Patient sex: M
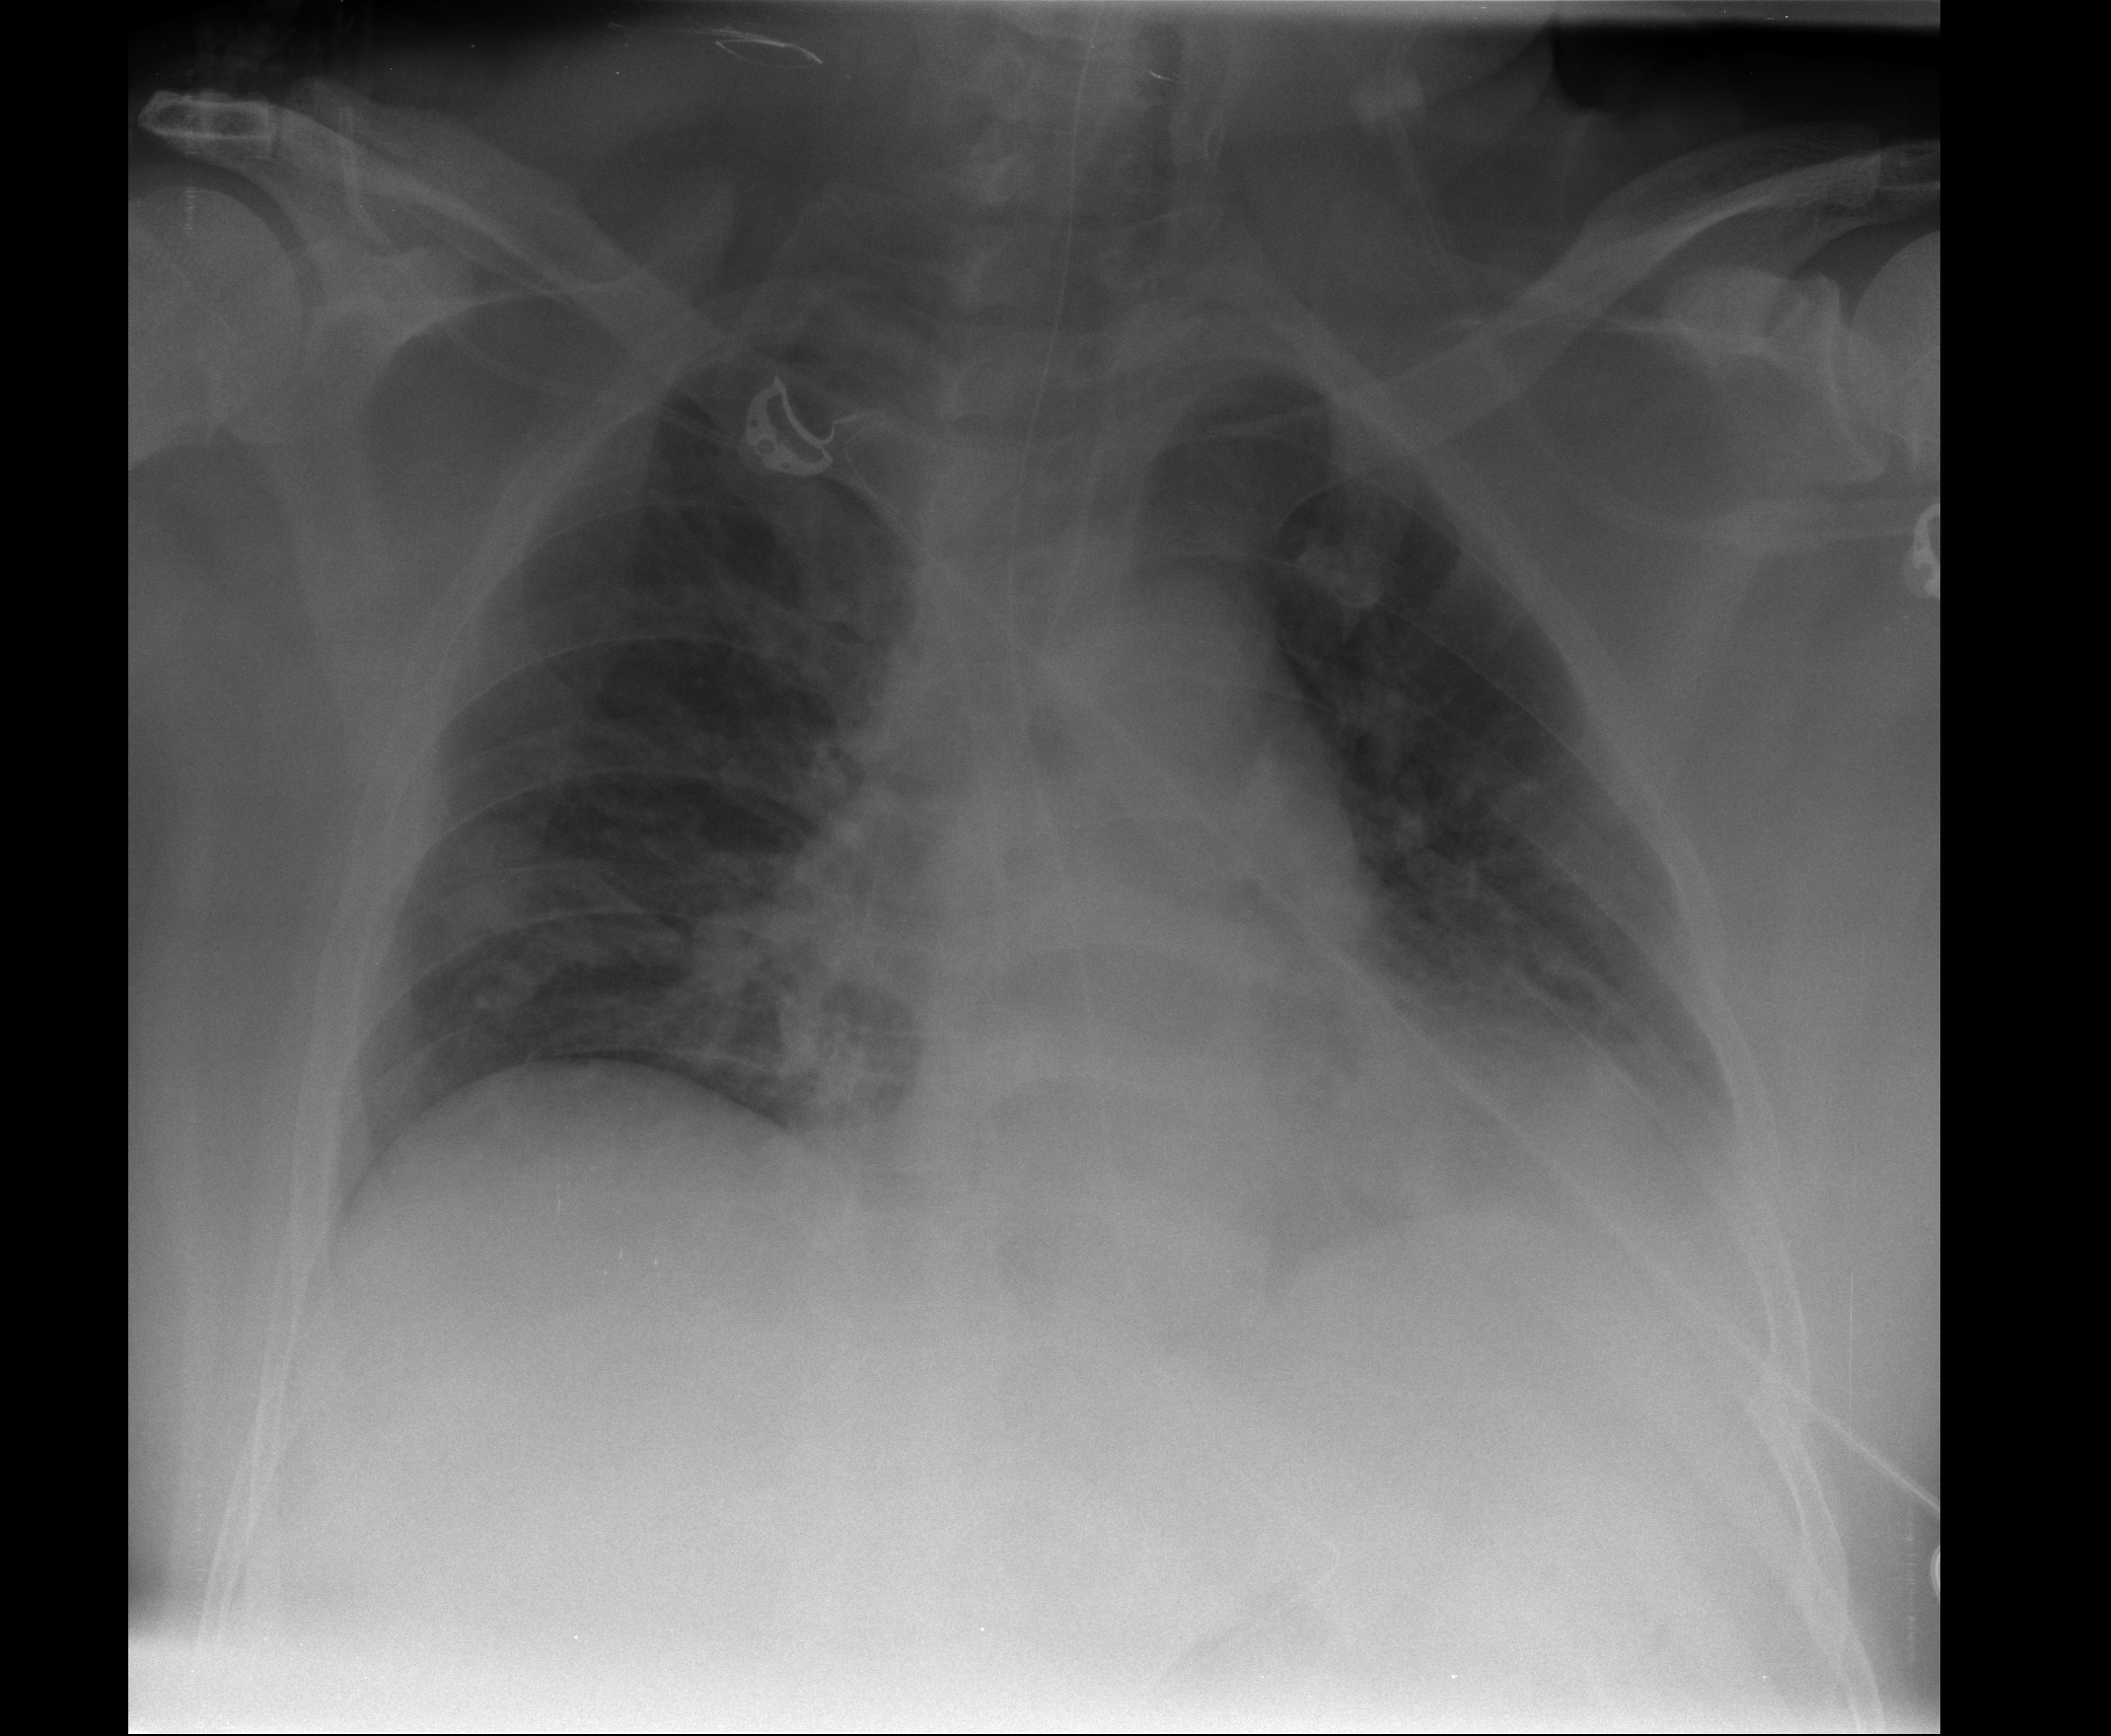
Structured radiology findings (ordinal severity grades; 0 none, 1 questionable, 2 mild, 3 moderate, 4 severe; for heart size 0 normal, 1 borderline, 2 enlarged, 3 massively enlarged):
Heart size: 0
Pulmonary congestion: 0
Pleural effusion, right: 0
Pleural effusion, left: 2
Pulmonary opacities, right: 0
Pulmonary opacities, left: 0
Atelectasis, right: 2
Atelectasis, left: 2